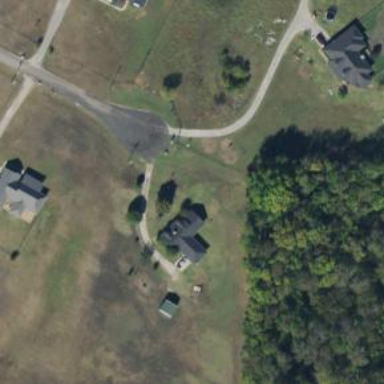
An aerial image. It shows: Driveway leading to service road.